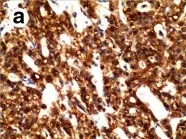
The immunohistochemical features of an SPT. The tumor cells showed positive for. Vimentin.
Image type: pathology (immunostaining)